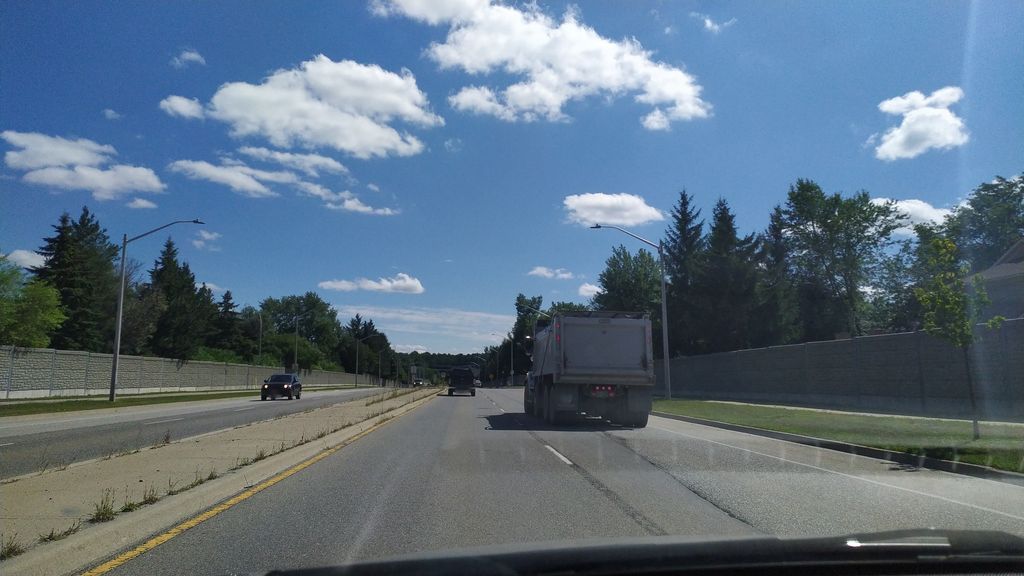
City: kitchener-waterloo